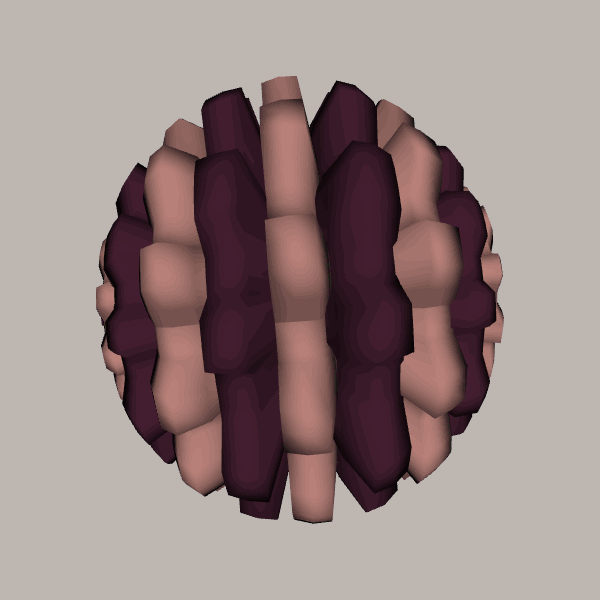
Background: light